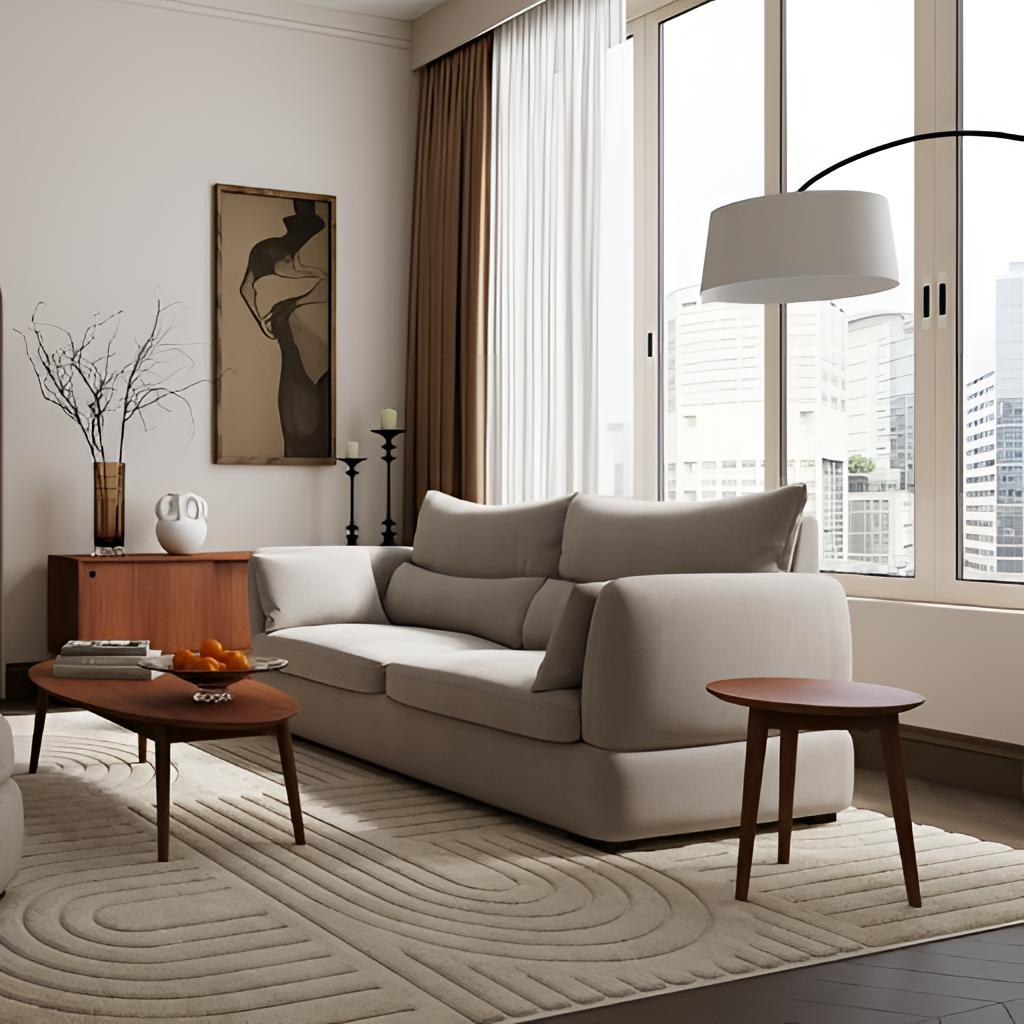
living room, fabric sectional sofa, modern, wood flooring, with plank pattern, white paint wallpaper, with solid pattern